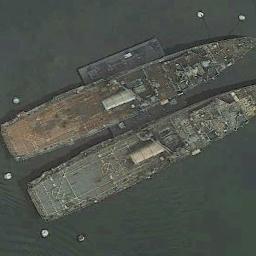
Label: ship